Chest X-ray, PA view. Patient: 61 years old, sex F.
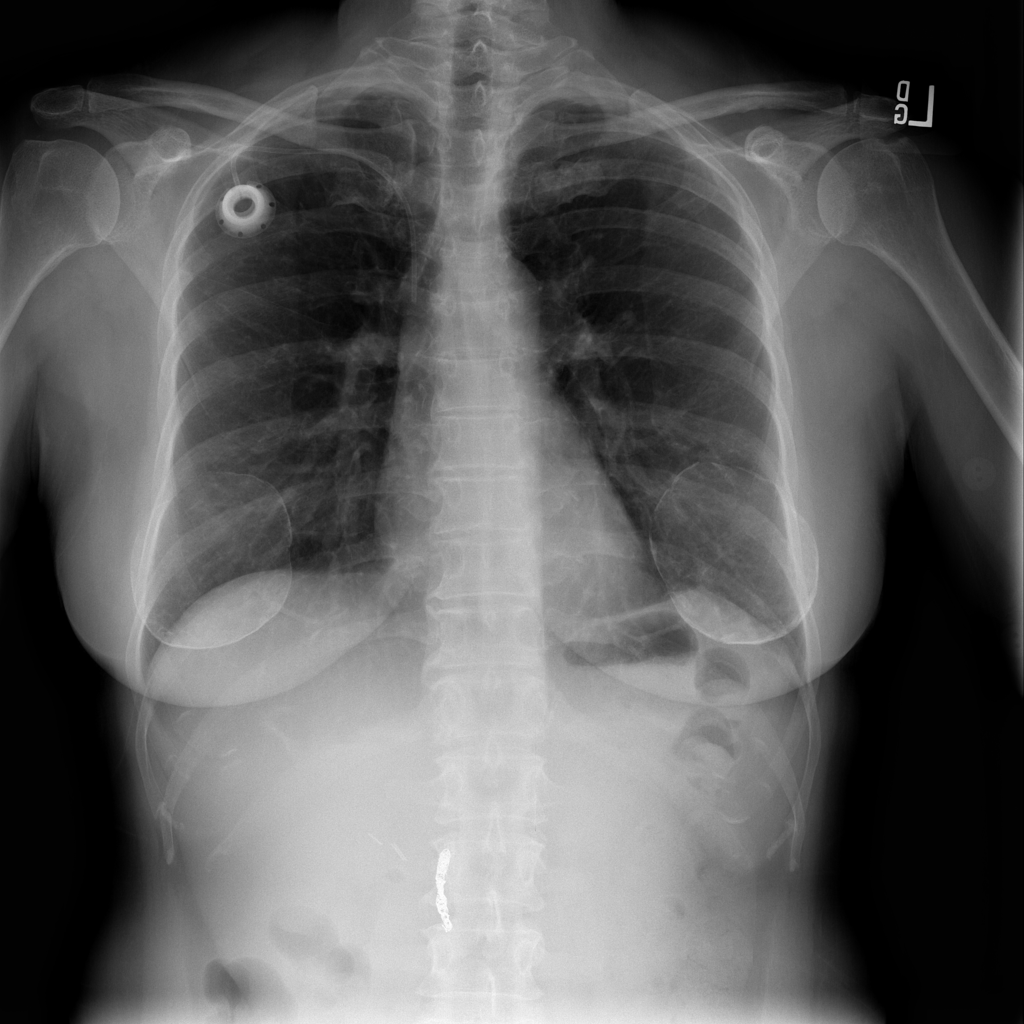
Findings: Infiltration